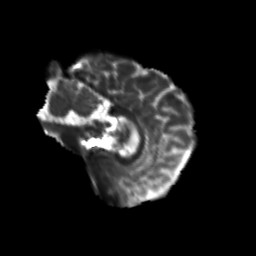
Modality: T2w
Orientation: sagittal
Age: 24
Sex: male
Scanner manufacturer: siemens
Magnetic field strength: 3 T
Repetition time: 3.5 s
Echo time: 0.125 s